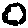
Label: circle